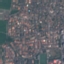
Land use / land cover: Residential